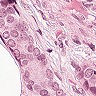
Metastatic tissue present: yes